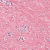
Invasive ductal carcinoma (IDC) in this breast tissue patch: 0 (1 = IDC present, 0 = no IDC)